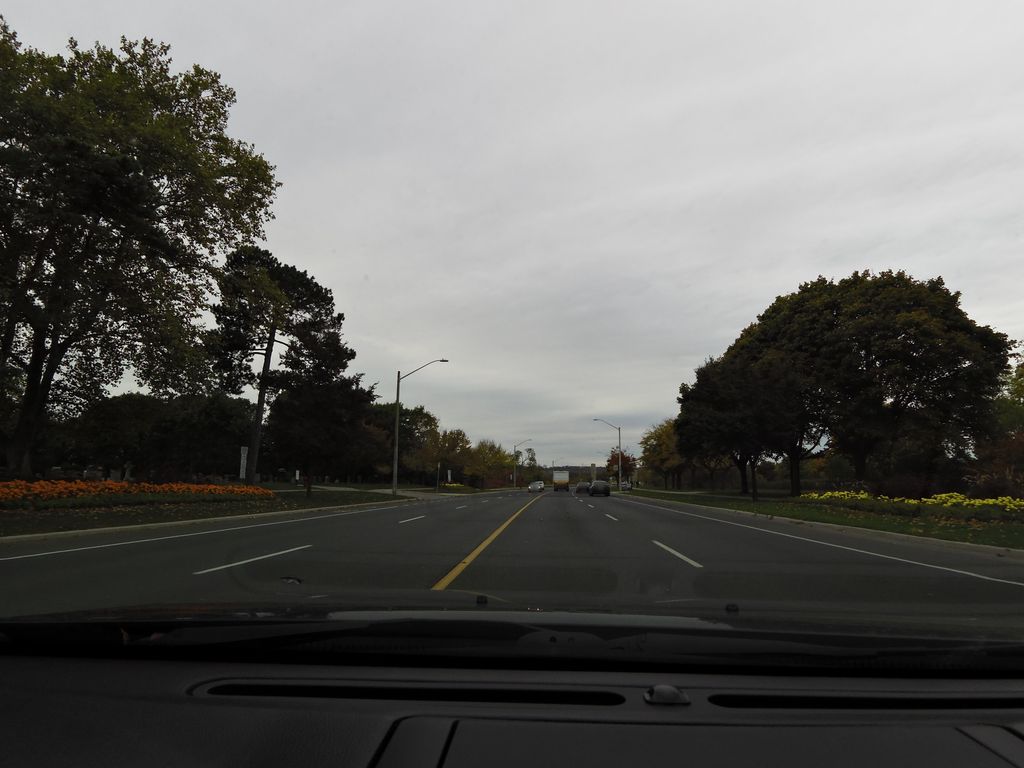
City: hamilton